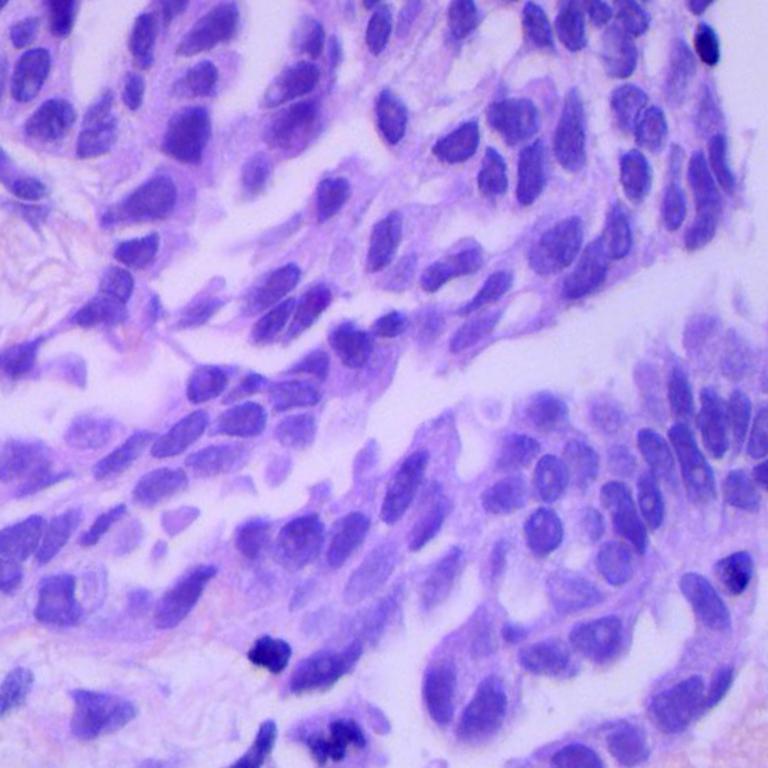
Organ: lung
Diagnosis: adenocarcinomas